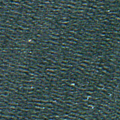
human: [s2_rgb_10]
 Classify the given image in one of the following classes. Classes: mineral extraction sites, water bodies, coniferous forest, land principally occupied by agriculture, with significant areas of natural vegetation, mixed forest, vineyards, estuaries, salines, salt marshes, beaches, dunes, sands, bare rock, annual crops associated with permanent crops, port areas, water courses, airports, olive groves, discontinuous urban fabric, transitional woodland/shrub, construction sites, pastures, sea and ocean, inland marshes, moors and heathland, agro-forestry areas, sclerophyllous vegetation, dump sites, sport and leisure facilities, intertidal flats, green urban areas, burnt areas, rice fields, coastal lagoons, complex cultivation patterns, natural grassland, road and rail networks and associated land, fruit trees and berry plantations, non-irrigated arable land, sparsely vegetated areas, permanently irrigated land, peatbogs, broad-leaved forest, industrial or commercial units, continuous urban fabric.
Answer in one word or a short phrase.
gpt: sea and ocean